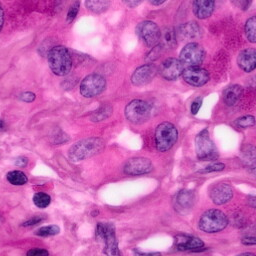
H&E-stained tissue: Pancreatic